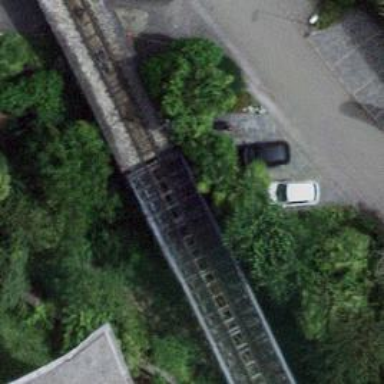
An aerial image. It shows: Funicular railway bridge.